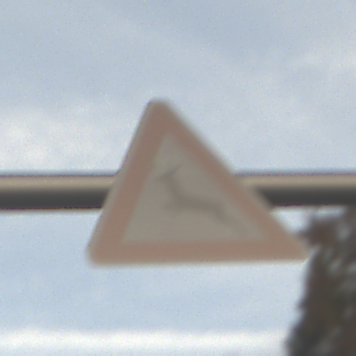
Verkehrszeichen: WildwechselRechts
Umgebung: Outdoor, Nature
Tageszeit: SunriseSunset
Wetter: PartlyCloudy
Licht: Natural
Jahreszeit: NotSpecified
Kontrast: LowContrast